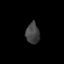
Tissue: prostate
Cell type: Fibroblasts
Senescence score: 0.6999
Nuclear area (px): 277
Mean DAPI intensity: 66.585